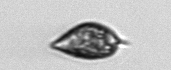
Label: Prorocentrum_triestinum